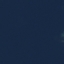
Label: SeaLake